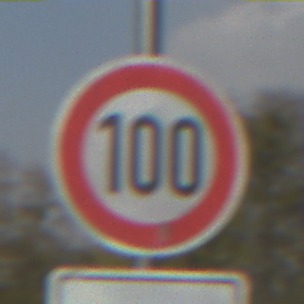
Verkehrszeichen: Geschwindigkeit100
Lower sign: ZeitangabenMitBeschraenkungAufWochentage1
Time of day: MorningAfternoon
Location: Outdoor (Suburban)
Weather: PartlyCloudy
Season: NotSpecified
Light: Natural